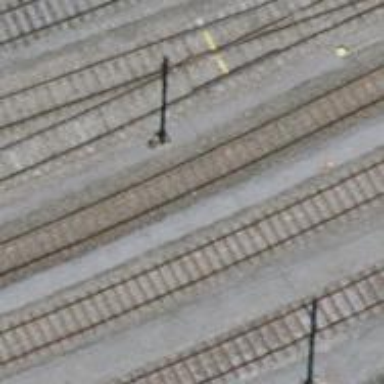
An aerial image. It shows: Single-track railway siding with electrified contact lines.